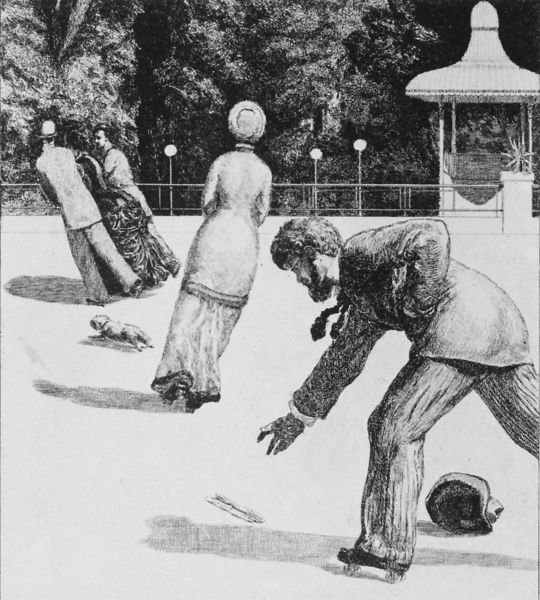
Titel: Ein Handschuh
Künstler: Max Klinger
Schlagwörter: hand, mann, schatten, bäume, impressionismus, frau, hut, lampen, licht, schwarz, zeichnung, dach, dame, eis, hund, park, zaun, rock, tanz, bart, hose, mütze, herr, paar, wald, garten, hosen, winter, krawatte, freizeit, impressionistisch, vergnügen, bücken, schwarz-weiß, radierung, kugel, beugen, bahn, pavillon, verloren, parl, eisfläche, schlittschuh, schlittschuhe, eislauf, eislaufen, eisläufer, rollschuh, rollschuhe, schlittschuhlauf